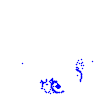
Particle: pion